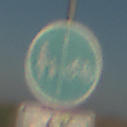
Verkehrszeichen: GetrennterRadUndGehwegRadwegRechts
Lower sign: EinspurigeFahrzeugeFrei6
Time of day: SunriseSunset
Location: Outdoor (Nature)
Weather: Clear
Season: NotSpecified
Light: Natural